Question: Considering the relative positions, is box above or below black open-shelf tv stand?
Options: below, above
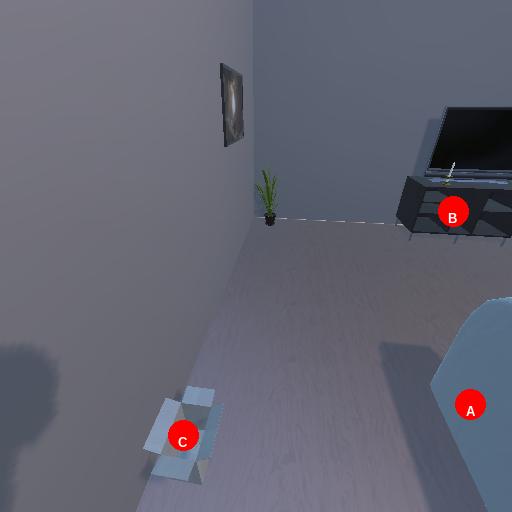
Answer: below